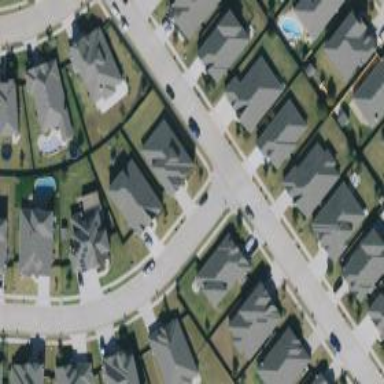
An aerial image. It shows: Residential road.